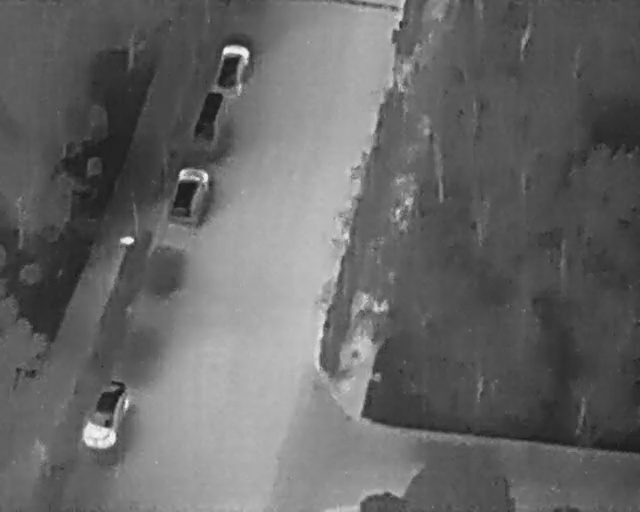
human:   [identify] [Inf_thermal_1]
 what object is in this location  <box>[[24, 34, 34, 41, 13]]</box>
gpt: <ref>1 medium car at the left</ref>

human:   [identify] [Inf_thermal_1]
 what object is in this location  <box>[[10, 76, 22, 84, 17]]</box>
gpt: <ref>1 medium car at the bottom left</ref>